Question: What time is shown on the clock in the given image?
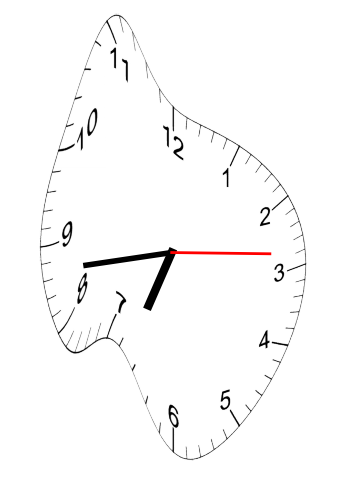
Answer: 06:43:14